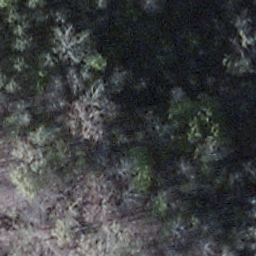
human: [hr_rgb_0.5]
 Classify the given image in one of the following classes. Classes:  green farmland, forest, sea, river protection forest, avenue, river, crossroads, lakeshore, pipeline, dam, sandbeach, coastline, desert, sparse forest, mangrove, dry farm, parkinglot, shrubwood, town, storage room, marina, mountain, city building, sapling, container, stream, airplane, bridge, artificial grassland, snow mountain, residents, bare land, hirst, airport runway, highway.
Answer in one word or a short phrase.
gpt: shrubwood